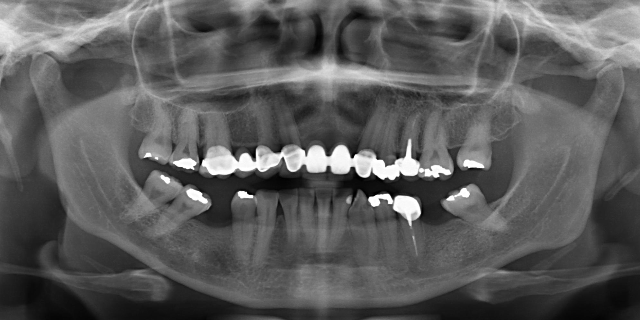
adult